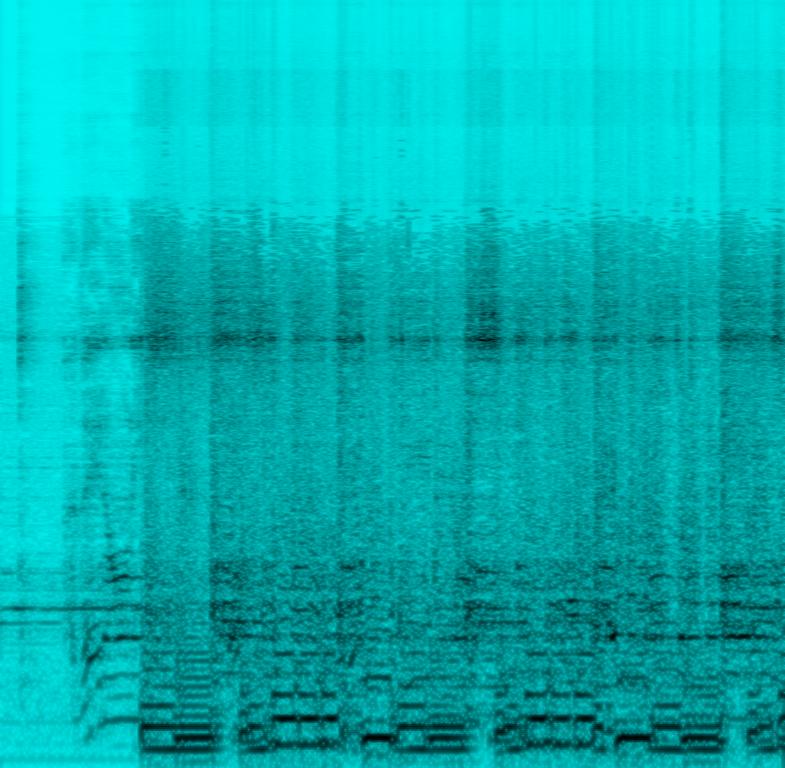
The low quality recording features a cover of a rock song and it consists of distorted bass guitar  playing over muffled audio. The recording is distorted and very noisy, almost crushed, but it still sounds groovy.